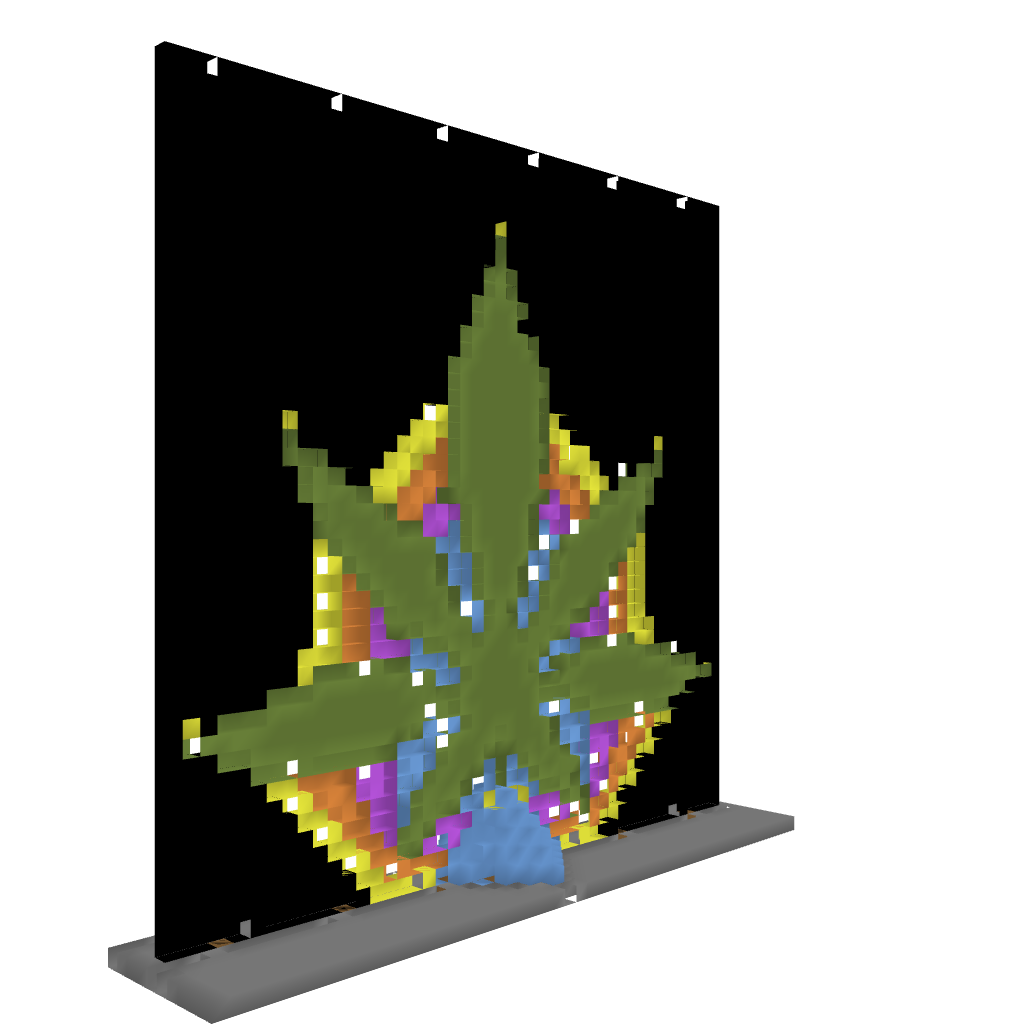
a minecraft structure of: Sly's Leaf bad low quality